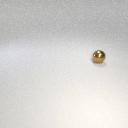
small brown metal sphere